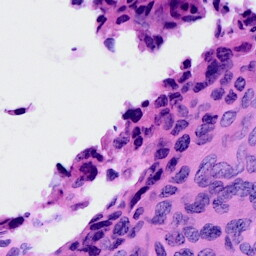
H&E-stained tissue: Cervix